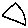
Label: triangle